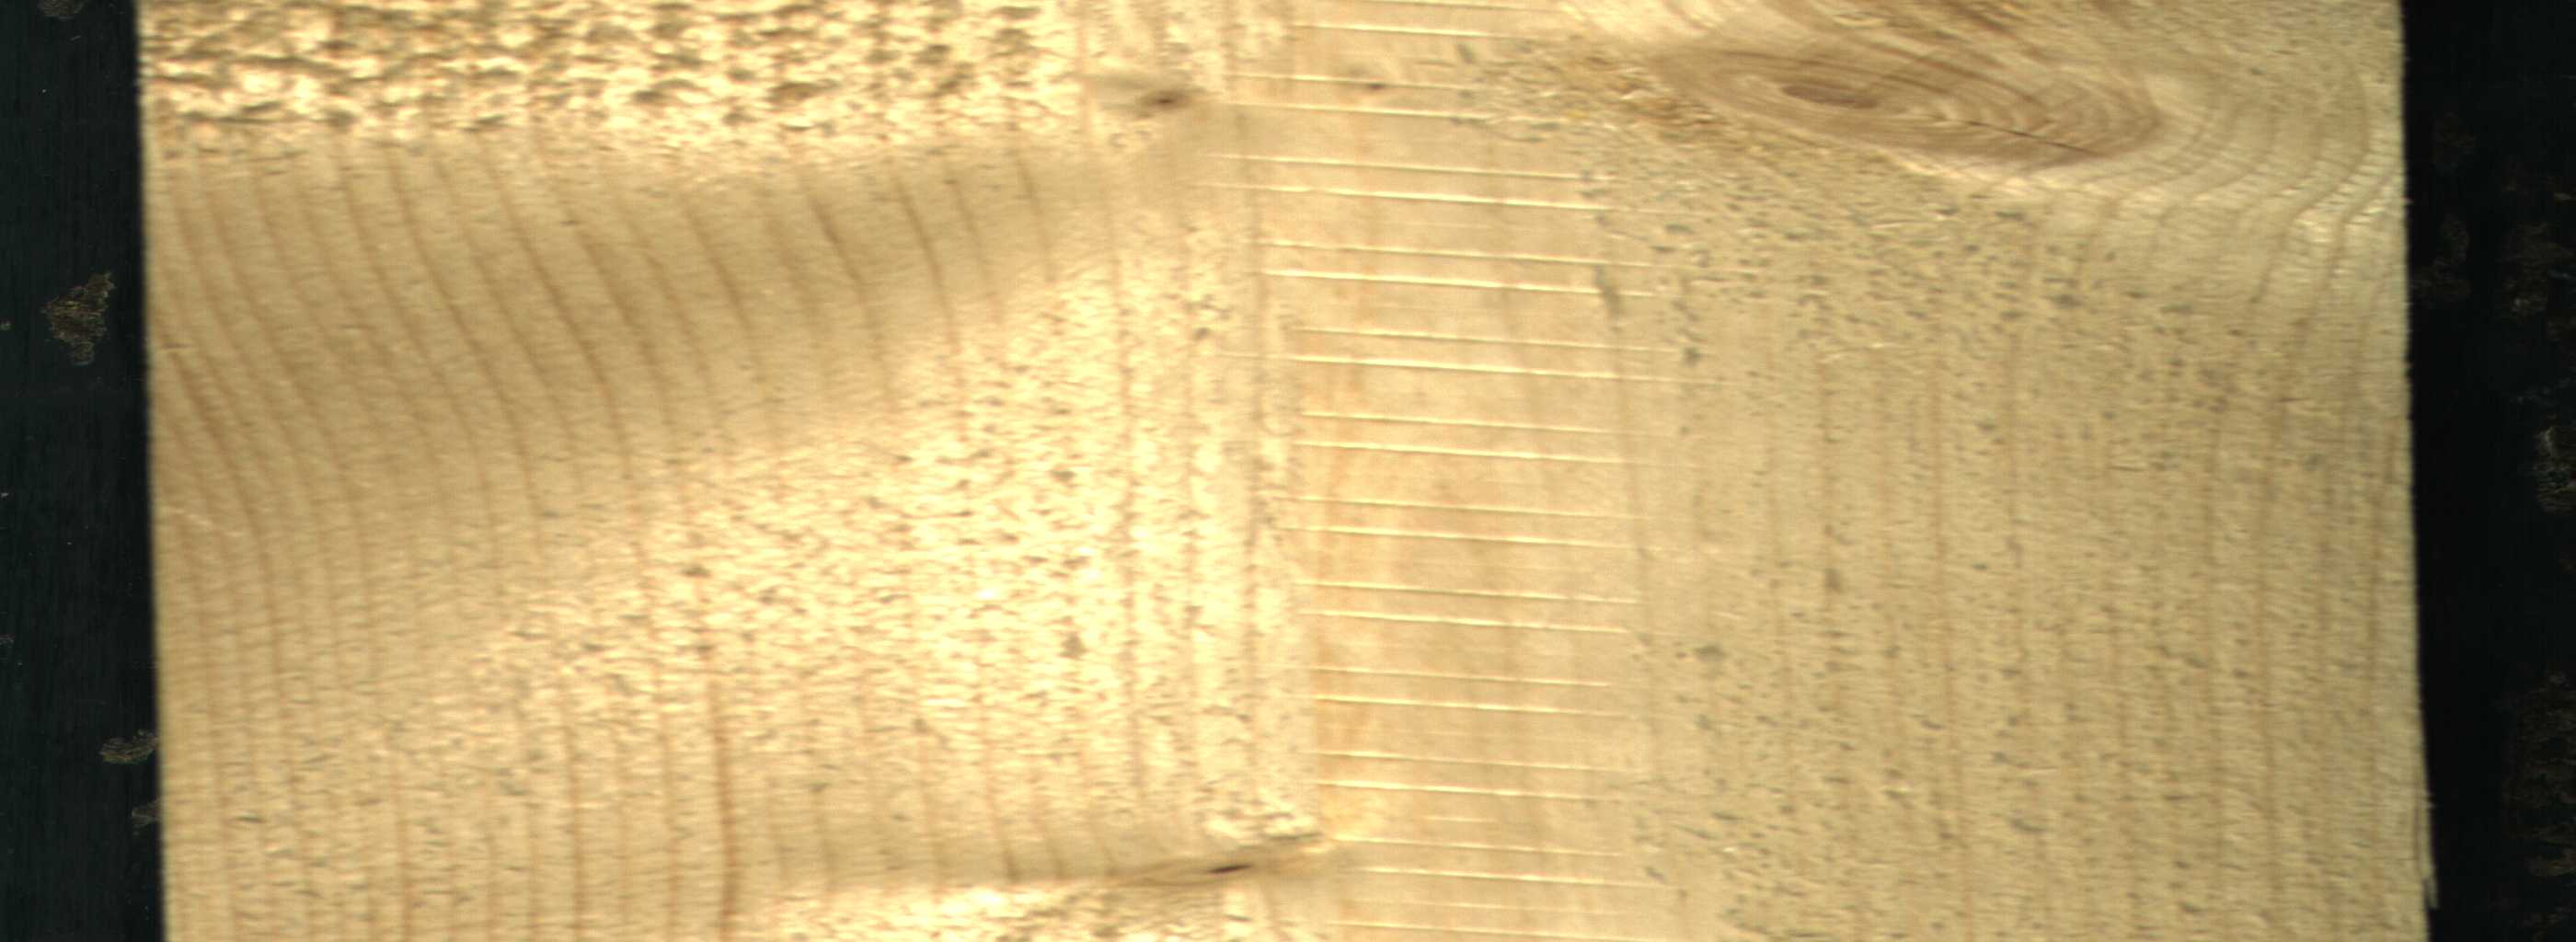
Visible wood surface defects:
Live_Knot
Live_Knot